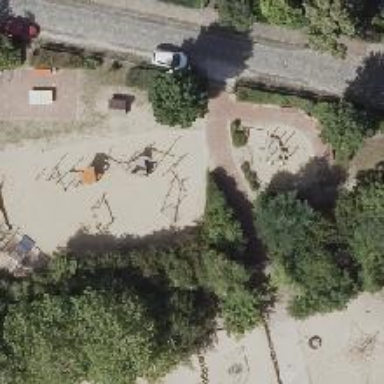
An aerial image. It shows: Sandpit at the playground.